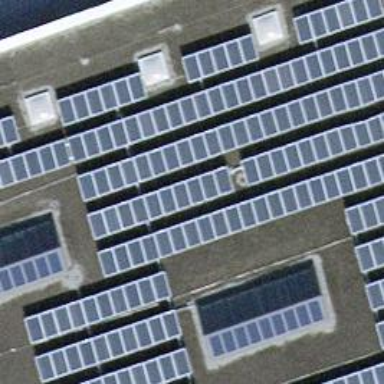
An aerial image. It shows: Solar power generator utilizing photovoltaic technology with solar photovoltaic panels.